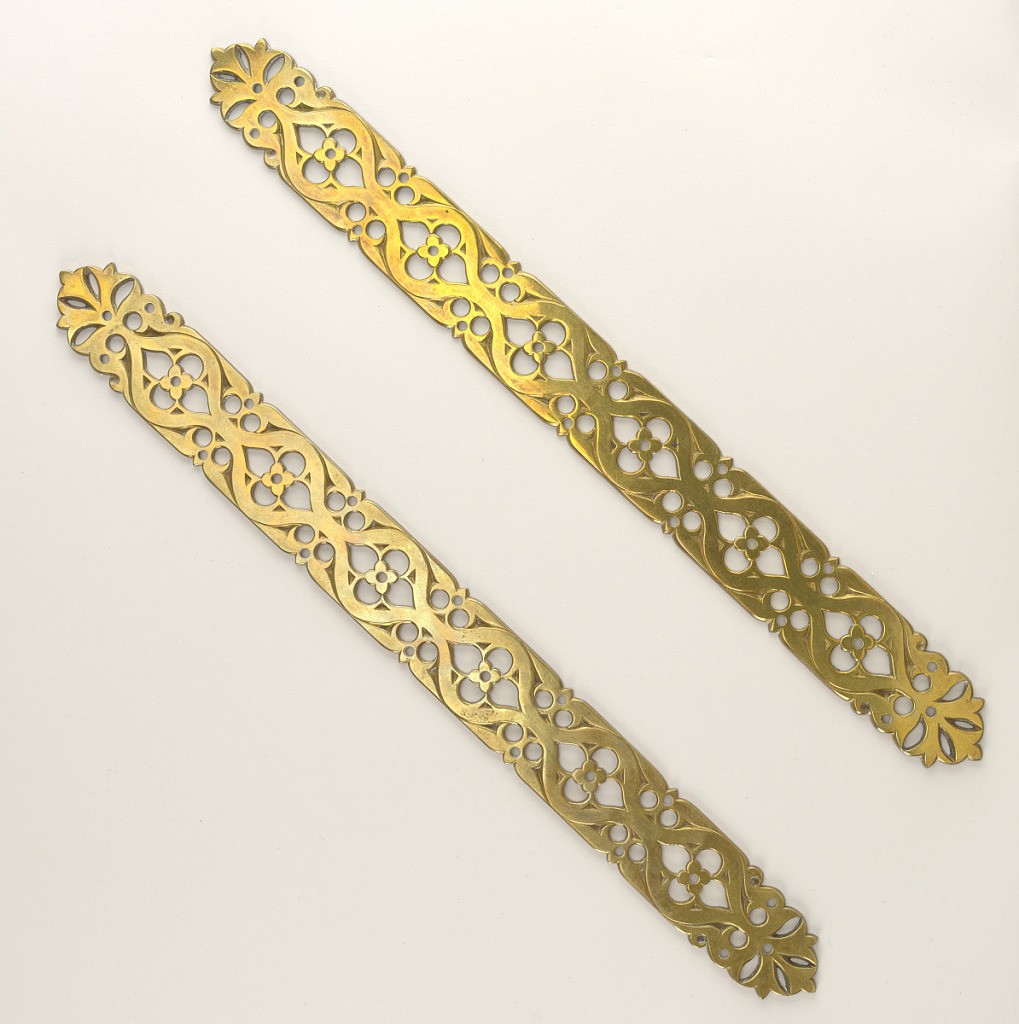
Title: Pair of finger plates
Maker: A.W.N. Pugin, English, 1812–1852
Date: ca. 1845
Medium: Brass
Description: Long, narrow pierced finger plates with stylized Gothic flower and foliage design.